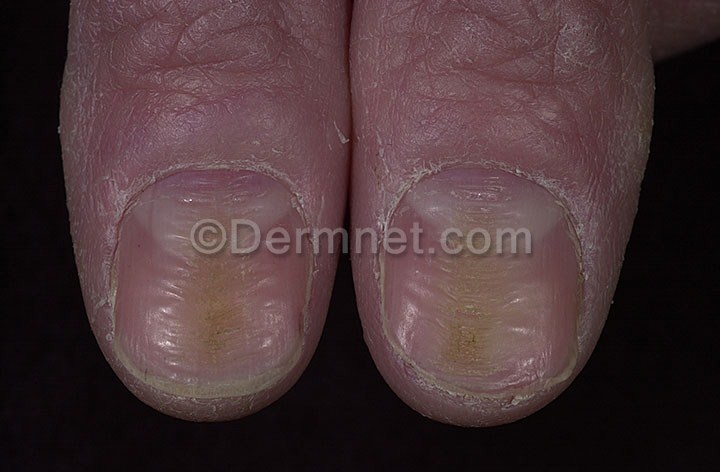
Disease: Nail Fungus and other Nail Disease